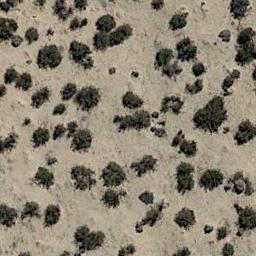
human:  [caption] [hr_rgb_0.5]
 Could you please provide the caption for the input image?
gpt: There are some bushes make up the chaparral on the desert .

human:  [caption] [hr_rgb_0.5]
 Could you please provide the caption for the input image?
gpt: There are dozens of trees in this desert .

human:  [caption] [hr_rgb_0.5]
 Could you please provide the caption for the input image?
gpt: Chaparral is evenly distributed on the sand .

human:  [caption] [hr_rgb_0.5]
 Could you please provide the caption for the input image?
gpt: Some disconnected small chaparrals grow in the desert .

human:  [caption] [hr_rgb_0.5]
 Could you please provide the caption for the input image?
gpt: The chaparral is scattered and sparse .